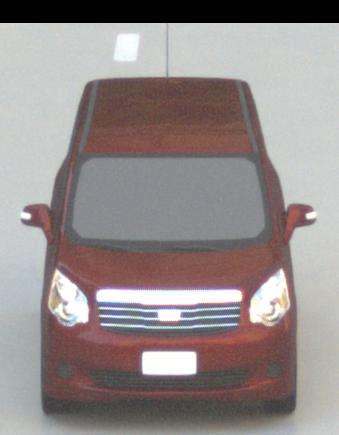
Make: Toyota
Model: Noah
Detailed model: Voxy R70G
Model produced from: 2007
Model produced until: 2013
Doors: 5
Color: red
Road condition: wet road
Daytime: morning or afternoon
Contrast: low contrast